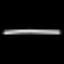
Label: line